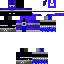
A male skeleton skin with dark skin, wearing brown helmet dressed in a blue armor chest and blue pants, featuring a closed mouth.